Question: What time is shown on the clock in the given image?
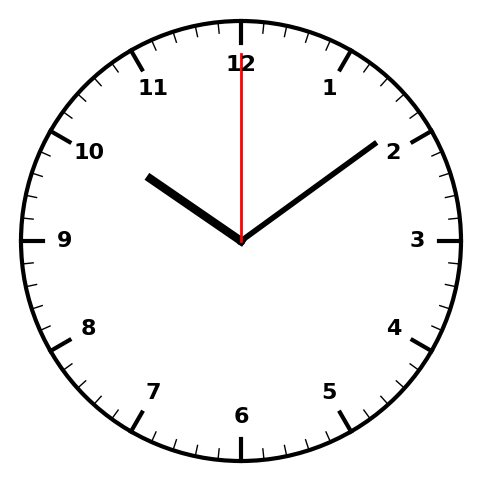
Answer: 10:09:00